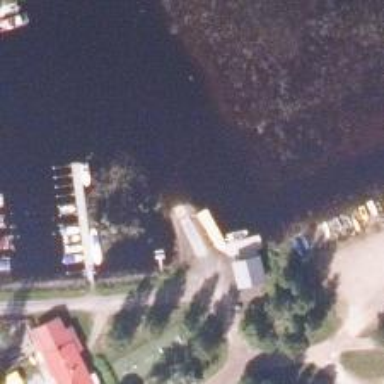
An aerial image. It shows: Slipway on leisure land.